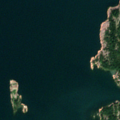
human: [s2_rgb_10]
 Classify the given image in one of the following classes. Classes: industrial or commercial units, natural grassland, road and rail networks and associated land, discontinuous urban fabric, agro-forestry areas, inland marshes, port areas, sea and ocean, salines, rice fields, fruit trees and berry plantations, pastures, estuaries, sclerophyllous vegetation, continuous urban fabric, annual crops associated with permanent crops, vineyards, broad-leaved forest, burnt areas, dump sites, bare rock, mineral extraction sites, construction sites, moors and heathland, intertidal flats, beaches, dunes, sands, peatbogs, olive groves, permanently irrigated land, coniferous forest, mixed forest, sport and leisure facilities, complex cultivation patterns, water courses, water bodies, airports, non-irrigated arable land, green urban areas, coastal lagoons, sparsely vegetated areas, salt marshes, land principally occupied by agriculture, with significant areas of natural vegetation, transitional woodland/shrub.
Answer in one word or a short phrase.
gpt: mixed forest, sea and ocean